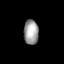
Tissue: lung
Cell type: Endothelial cells
Senescence score: 0.5714
Nuclear area (px): 354
Mean DAPI intensity: 159.845